Question: I have this widget created with QTableWidget:

and I would like that the column of my table resize in order to occupy the entire width of the widget, while for the rows is ok as it is.
I know there is a similar question like mine but I was not able to solve it in that way..
This is my code
'''
void MainWindow::createTable(int rows, int columns) {
mainList = new QTableWidget;
QStringList headerLabels;
headerLabels << "Title" << "Director" << "Year" << "Counter" << "Rating";
mainList->setRowCount(rows);
mainList->setColumnCount(columns);
mainList->setHorizontalHeaderLabels(headerLabels);
mainList->setEditTriggers(QAbstractItemView::DoubleClicked | QAbstractItemView::SelectedClicked);
mainList->setSelectionBehavior(QAbstractItemView::SelectRows);
mainList->resizeColumnsToContents();
mainList->setSizePolicy(QSizePolicy::Expanding, QSizePolicy::Expanding);
setCentralWidget(mainList);
}
'''
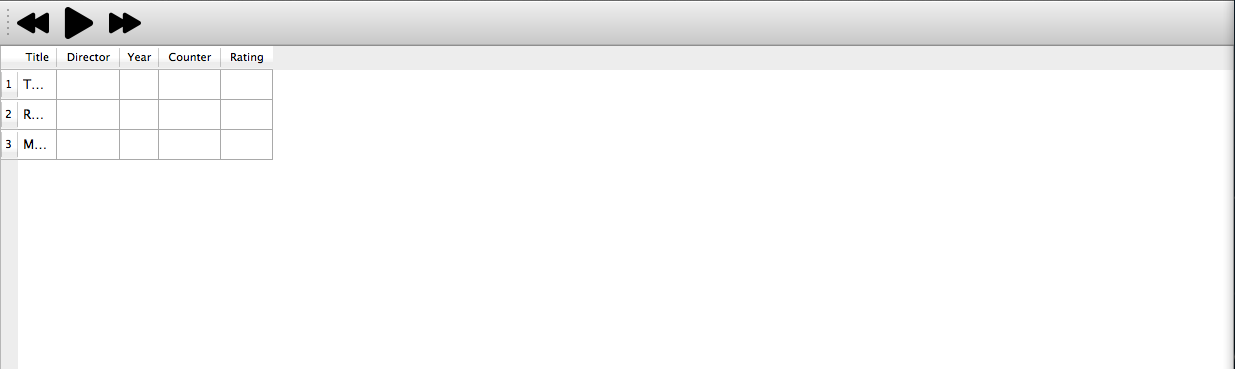
Answer: Considering that you are using Qt5, give a try to
'''
QTableWidget* mainList = new QTableWidget;
QHeaderView* header = mainList ->horizontalHeader();
header->setSectionResizeMode(QHeaderView::Stretch);
'''
OR
There is a header flag to ensure that the QTableView's last column fills up its parent if resized.
'''
header->setStretchLastSection(true);
'''